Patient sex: F
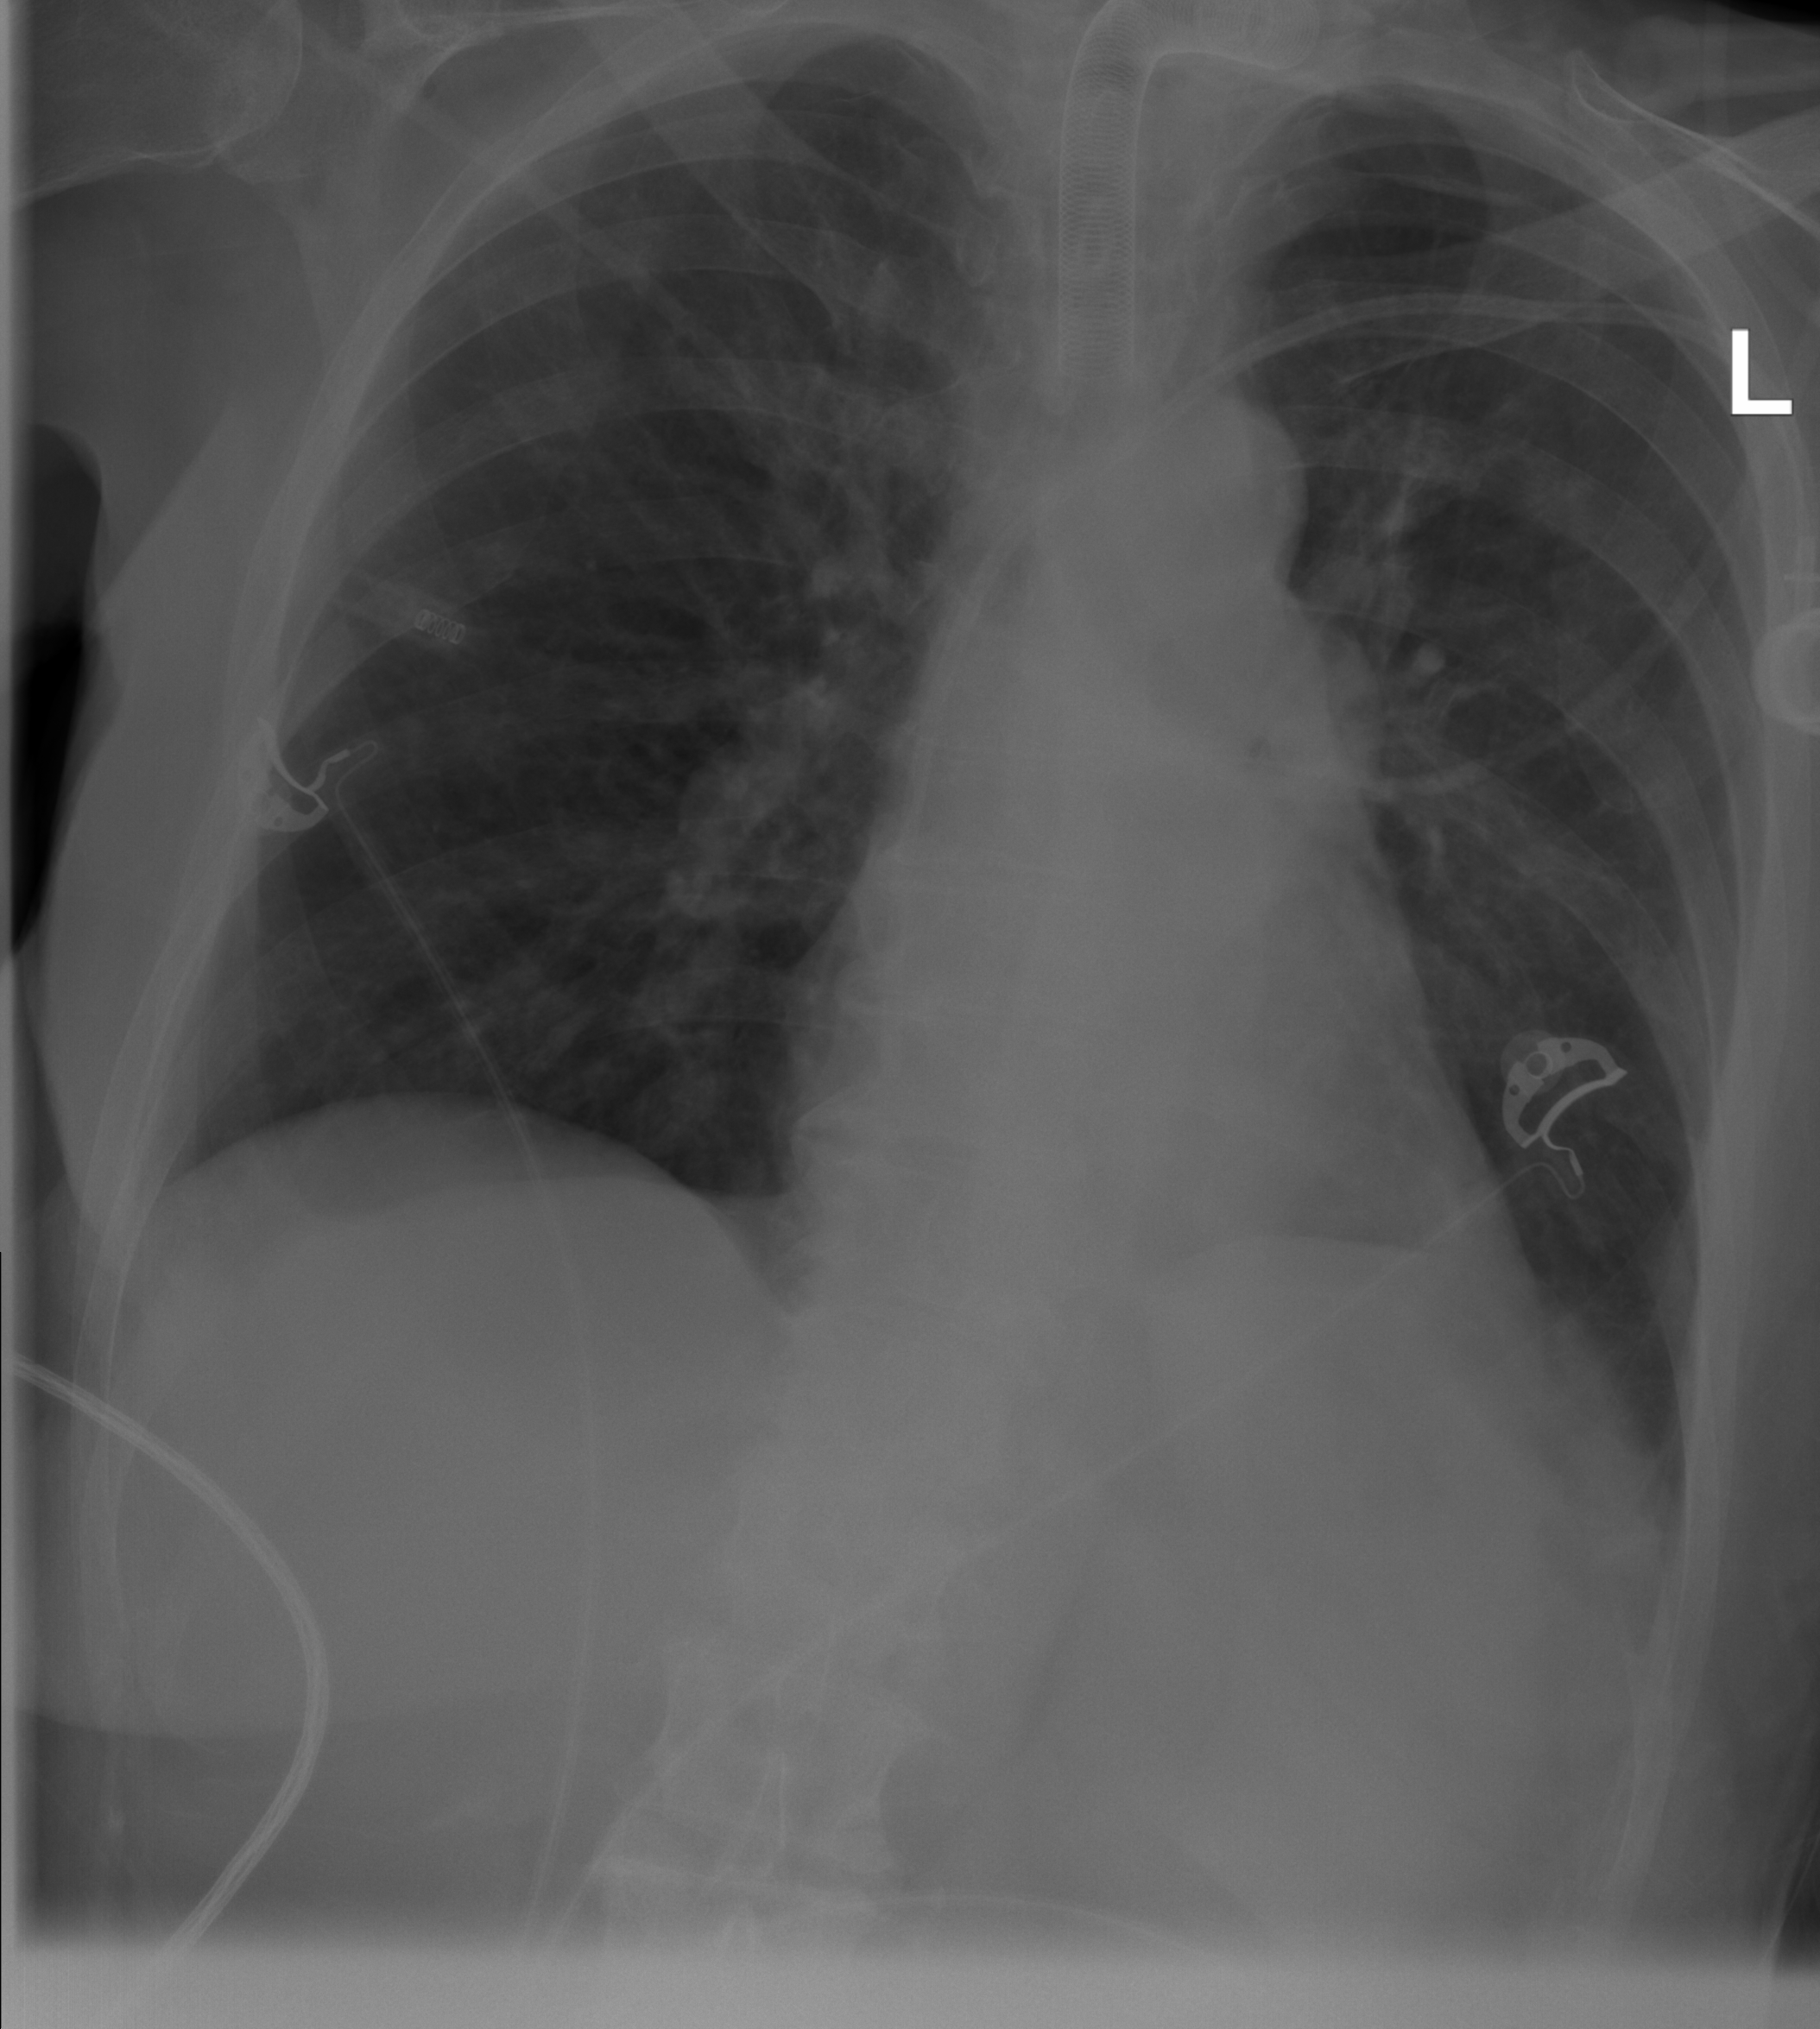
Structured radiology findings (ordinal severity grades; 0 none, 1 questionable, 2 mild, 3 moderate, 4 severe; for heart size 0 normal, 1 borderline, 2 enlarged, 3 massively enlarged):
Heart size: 0
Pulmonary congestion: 0
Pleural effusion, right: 0
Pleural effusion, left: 0
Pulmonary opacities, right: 0
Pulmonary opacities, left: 0
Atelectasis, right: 2
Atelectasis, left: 0